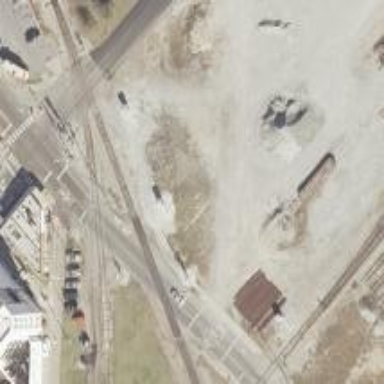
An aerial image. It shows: Railway junction.